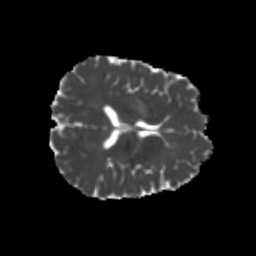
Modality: MD
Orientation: axial
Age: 26
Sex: female
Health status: healthy
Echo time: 0.074 s